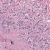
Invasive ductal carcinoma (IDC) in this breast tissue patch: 1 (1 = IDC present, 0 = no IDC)